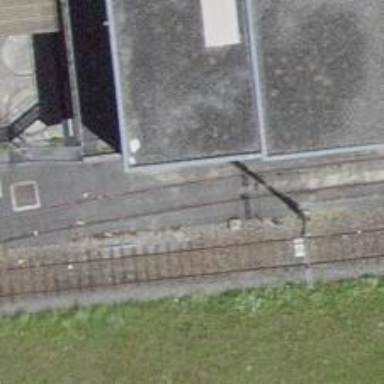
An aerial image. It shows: Single-track railway spur.